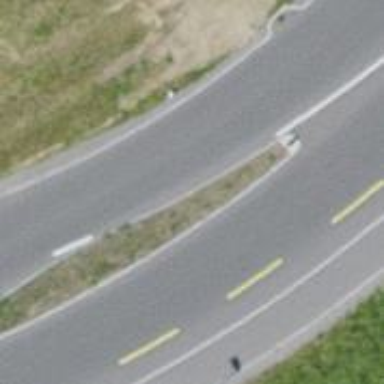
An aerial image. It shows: Primary highway with designated cycle lane.